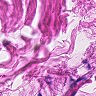
Metastatic tissue present: no